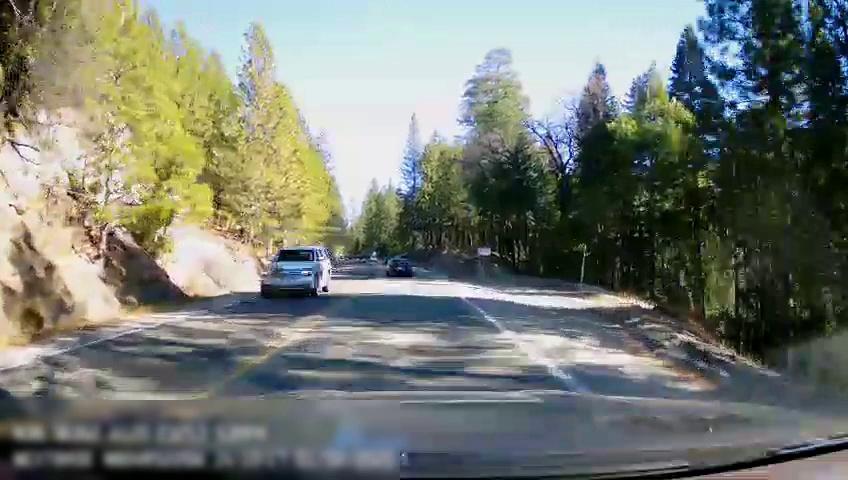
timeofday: Day
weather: Sunny
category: Drivable Space
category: Vehicles | Car
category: Vehicles | Truck
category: Lanes | Opposite Lane
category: Lanes | Current Lane
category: Lanes | Opposite Lane
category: Lanes | Current Lane